Question: Count the number of objects in the diagram.
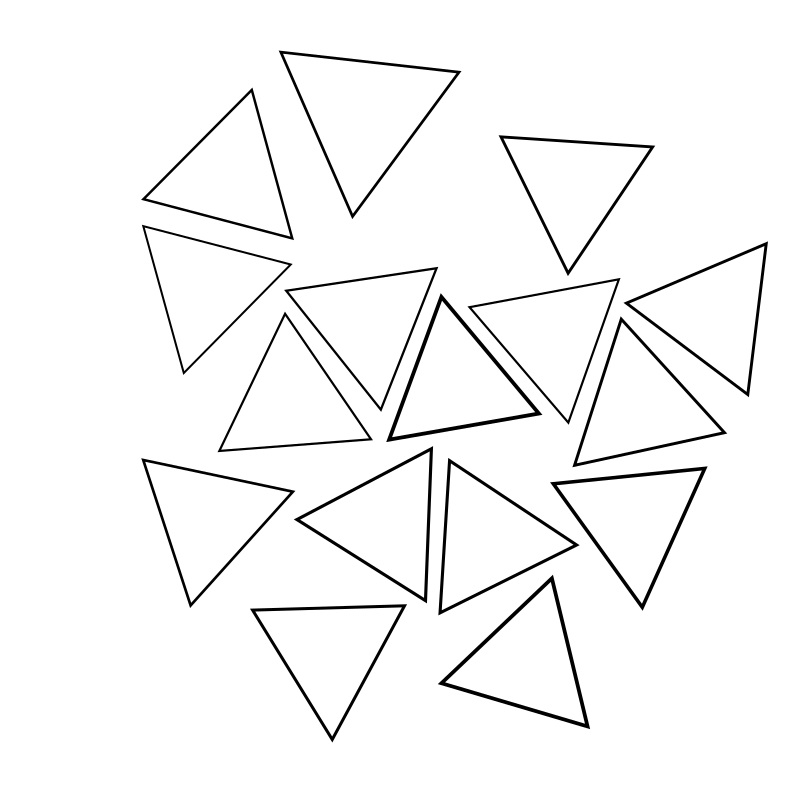
Answer: 16